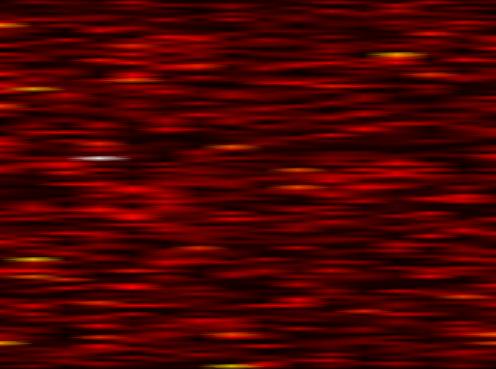
Label: FOFDM